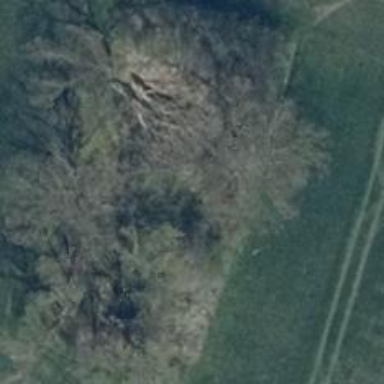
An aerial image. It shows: Forest area.